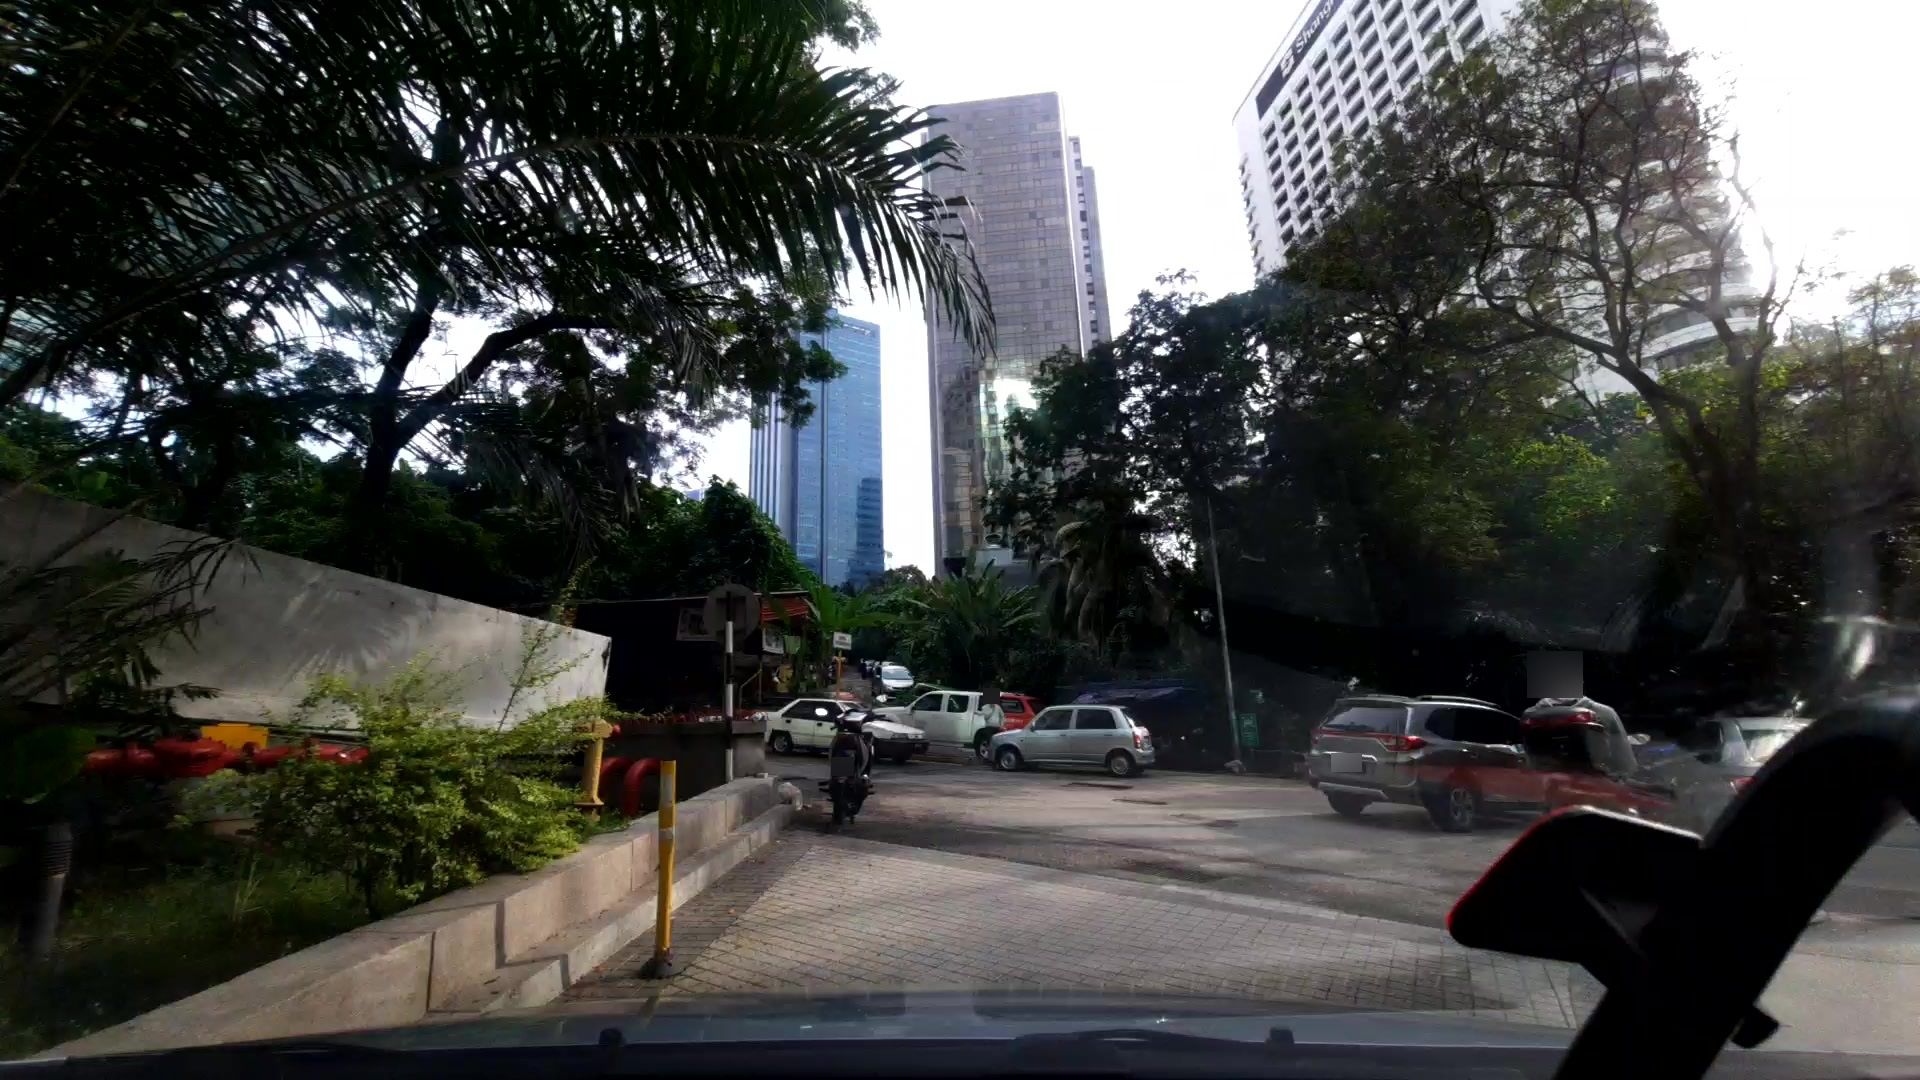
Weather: clear
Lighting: day
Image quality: good
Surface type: driving surface
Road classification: residential, service
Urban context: urban centre
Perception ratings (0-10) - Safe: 8.57, Lively: 8.01, Beautiful: 5.02, Boring: 1.44, Depressing: 1.36, Wealthy: 7.96